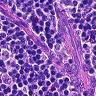
Metastatic tissue present: no